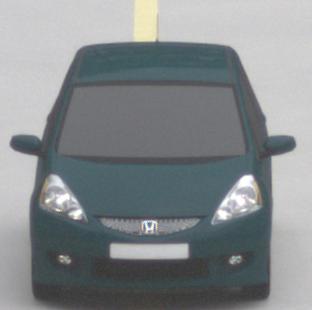
Make: Honda
Model: Jazz 1.2
Detailed model: Jazz (III) (11/08 - 04/11)
Model produced from: 2008/11
Model produced until: 2010/10
Doors: 5
Color: blue
Road condition: dry road
Daytime: midday
Contrast: low contrast